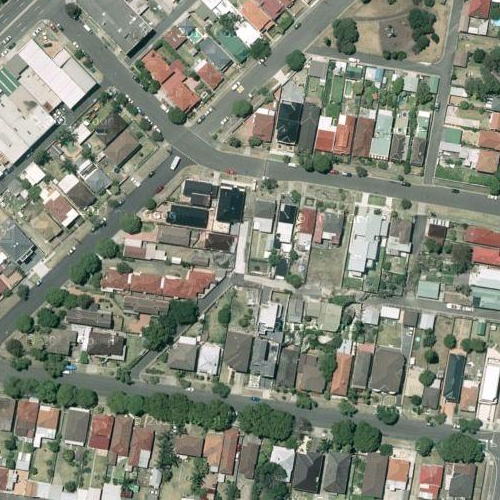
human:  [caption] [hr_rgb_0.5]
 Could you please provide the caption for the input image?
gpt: Lots of houses arranged neatly and divided into rectangles by some roads .

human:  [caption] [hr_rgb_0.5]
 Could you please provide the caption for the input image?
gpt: A residential area with many houses divided into rectangles by some roads .

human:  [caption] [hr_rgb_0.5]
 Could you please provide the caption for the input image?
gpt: There are many houses densely arranged and divided into rectangles by some roads .

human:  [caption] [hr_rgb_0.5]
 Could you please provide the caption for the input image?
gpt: There are lots of houses arranged neatly in the dense residential area .

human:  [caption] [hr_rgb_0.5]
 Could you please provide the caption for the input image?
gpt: A residential area with lots of houses arranged neatly .